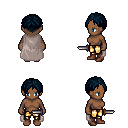
a pixel art fantasy rpg character, female body template, human, dark skin, gray cape, gold greaves, raven parted hairstyle, brown shoes, dagger, four views (front, back, left, right), 2x2 character sprite sheet, small pixel art, hard edges, no anti-aliasing